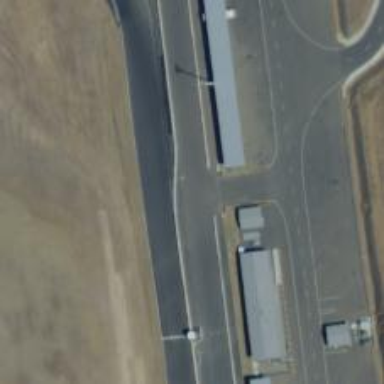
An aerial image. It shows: Raceway for motor sports.